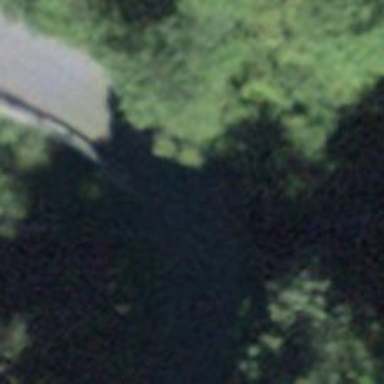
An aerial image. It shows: Bridge on unclassified asphalt road with top-grade track type.